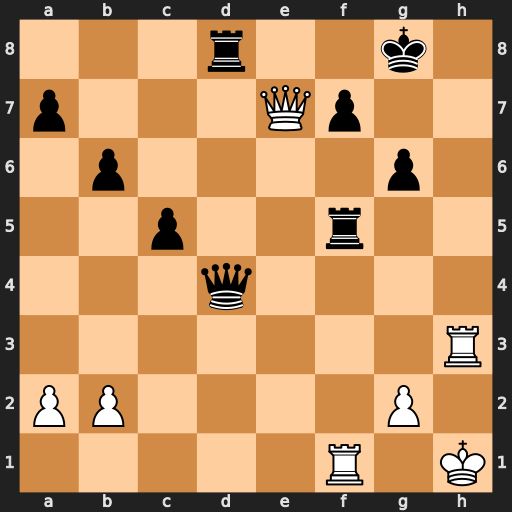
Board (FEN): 3r2k1/p3Qp2/1p4p1/2p2r2/3q4/7R/PP4P1/5R1K
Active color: w
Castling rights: -
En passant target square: -
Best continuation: Rxf5 Qd1+ Kh2